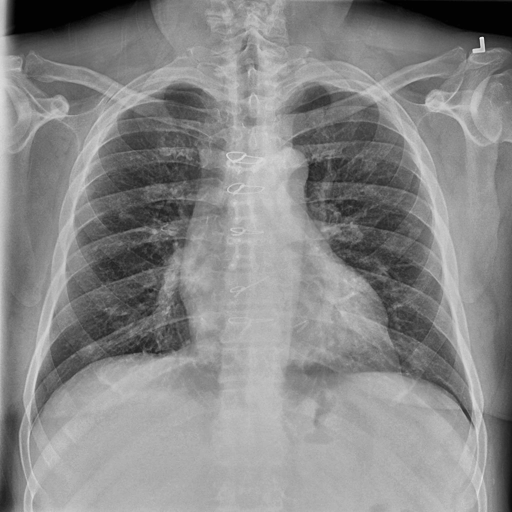
Finding: NORMAL